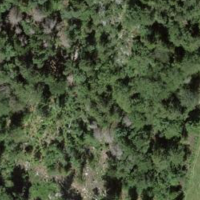
EUNIS habitat code: 43
Species observed at this site:
Gentiana verna